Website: apple
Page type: receipt
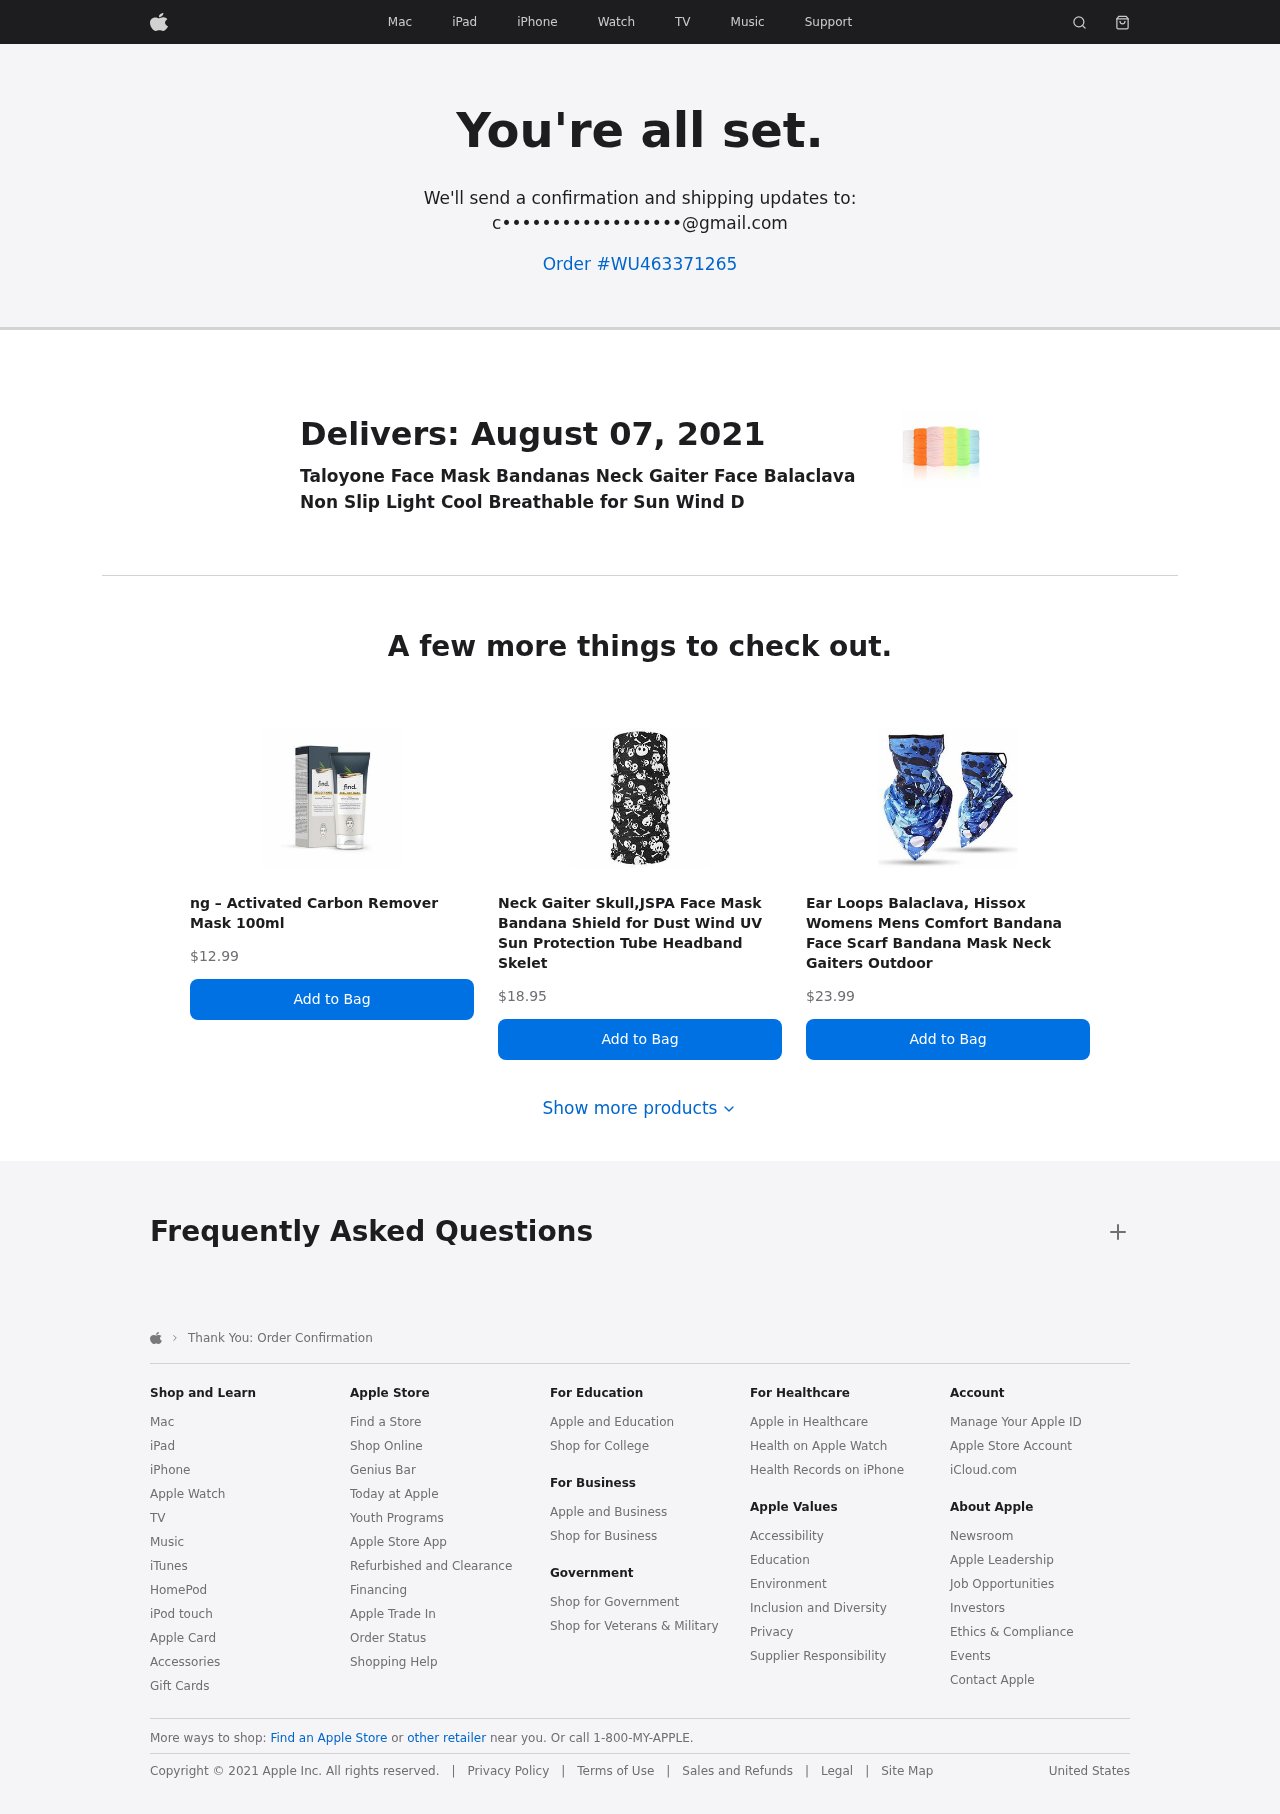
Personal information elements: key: PII_EMAIL
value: c••••••••••••••••••@gmail.com
Product elements: key: PRODUCT1_NAME
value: Taloyone Face Mask Bandanas Neck Gaiter Face Balaclava Non Slip Light Cool Breathable for Sun Wind D
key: PRODUCT2_NAME
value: ng – Activated Carbon Remover Mask 100ml
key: PRODUCT2_PRICE
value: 12.99
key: PRODUCT3_NAME
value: Neck Gaiter Skull,JSPA Face Mask Bandana Shield for Dust Wind UV Sun Protection Tube Headband Skelet
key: PRODUCT3_PRICE
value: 18.95
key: PRODUCT4_NAME
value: Ear Loops Balaclava, Hissox Womens Mens Comfort Bandana Face Scarf Bandana Mask Neck Gaiters Outdoor
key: PRODUCT4_PRICE
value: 23.99
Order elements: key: ORDER_ID
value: WU463371265
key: ORDER_DELIVERY_DATE
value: August 07, 2021